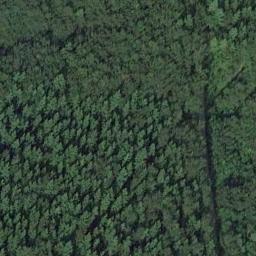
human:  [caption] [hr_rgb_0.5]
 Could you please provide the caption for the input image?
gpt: The forest has a lot of dense conifers and other trees and a road goes through the forest .

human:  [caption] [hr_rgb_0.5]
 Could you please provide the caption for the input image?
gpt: This is a dense forest .

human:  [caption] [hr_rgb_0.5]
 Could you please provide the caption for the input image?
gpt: There is a road goes through the forest .

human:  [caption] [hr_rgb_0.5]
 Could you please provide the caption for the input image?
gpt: A narrow and straight road passes through the dense forest .

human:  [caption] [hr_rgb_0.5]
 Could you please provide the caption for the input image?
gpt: A dense forest with many green trees .